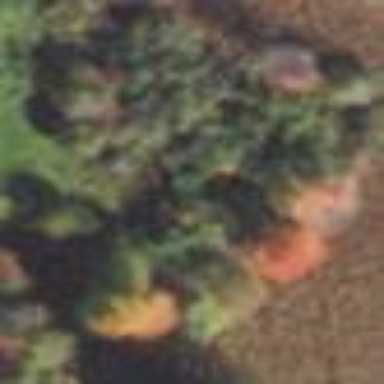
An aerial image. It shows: Mixed woodland area with variety of trees.